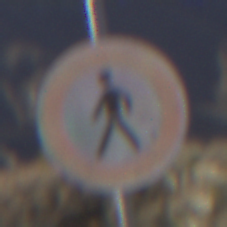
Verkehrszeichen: VerbotFussgaenger
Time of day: MorningAfternoon
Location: Outdoor (Nature)
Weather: Clear
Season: NotSpecified
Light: Natural